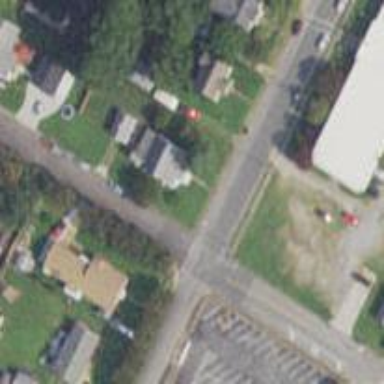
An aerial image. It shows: Marked crossing on the road.